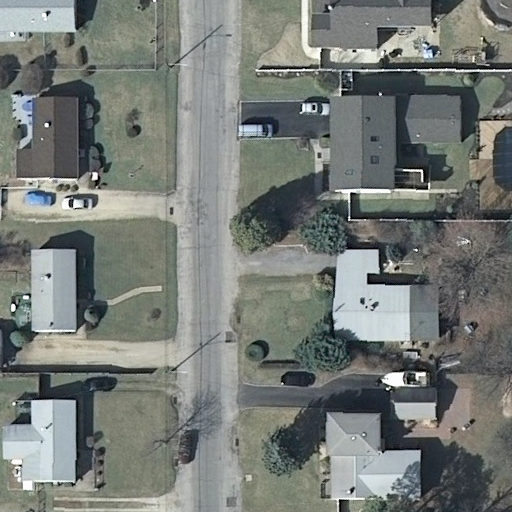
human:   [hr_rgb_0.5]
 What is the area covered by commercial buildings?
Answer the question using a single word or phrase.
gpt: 0m2

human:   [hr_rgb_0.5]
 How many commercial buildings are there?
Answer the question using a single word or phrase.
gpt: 0

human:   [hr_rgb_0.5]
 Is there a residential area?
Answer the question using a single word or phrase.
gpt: yes

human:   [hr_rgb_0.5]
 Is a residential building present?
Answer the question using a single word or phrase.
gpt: yes

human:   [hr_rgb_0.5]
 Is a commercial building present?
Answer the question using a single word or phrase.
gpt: no

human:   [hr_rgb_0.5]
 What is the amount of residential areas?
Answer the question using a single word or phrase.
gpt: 1

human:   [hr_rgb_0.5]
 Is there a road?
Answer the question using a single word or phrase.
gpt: yes

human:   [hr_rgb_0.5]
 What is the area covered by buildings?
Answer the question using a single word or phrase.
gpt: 1505m2

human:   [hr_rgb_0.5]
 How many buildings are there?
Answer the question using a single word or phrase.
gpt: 9

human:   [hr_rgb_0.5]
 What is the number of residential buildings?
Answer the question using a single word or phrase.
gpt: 8

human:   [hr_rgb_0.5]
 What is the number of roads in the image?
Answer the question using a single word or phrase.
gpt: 1

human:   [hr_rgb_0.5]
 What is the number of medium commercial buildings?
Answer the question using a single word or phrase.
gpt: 0

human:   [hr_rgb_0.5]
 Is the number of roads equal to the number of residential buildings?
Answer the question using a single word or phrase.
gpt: no

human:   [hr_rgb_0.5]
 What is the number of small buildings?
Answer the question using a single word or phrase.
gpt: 3

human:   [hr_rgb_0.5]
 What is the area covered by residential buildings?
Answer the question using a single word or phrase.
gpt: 1450m2

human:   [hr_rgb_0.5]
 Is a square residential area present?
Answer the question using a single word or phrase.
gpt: no

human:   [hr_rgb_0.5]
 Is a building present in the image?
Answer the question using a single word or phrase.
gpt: yes

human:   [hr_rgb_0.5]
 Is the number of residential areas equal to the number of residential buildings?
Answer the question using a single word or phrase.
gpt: no

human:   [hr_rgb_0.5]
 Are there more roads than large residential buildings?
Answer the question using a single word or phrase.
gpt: yes

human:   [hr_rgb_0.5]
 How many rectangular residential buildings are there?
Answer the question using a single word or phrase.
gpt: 3

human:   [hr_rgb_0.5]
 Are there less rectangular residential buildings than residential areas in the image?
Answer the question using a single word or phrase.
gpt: no

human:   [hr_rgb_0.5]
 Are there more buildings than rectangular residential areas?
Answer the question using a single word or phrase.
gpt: yes

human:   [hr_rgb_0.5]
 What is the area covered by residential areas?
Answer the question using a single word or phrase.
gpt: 10599m2

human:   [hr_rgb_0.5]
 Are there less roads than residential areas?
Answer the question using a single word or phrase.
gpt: no

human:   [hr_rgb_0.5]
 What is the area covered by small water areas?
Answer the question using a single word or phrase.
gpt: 0m2

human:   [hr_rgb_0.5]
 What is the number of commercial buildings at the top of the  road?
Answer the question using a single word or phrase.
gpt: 0

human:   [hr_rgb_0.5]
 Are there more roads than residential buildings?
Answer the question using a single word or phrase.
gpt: no

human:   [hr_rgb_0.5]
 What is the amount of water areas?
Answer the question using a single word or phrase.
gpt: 0

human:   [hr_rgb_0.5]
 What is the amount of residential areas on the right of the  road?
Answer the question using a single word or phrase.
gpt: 0

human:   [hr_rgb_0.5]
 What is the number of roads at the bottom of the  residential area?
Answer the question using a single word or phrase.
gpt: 0

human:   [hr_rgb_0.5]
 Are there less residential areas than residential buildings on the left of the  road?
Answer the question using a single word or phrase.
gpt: yes

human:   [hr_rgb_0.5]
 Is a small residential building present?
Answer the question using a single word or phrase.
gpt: yes

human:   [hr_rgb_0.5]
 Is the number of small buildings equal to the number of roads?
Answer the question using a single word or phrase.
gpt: no

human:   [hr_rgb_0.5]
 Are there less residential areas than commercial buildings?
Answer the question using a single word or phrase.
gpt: no

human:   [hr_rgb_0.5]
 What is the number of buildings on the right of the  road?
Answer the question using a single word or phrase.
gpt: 5

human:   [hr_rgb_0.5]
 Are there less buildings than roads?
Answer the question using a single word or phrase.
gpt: no

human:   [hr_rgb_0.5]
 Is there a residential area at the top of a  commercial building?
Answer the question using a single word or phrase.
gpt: no

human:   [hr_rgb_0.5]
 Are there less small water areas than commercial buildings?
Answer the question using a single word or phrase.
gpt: no

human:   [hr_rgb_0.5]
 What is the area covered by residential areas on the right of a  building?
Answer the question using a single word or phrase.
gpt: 0m2

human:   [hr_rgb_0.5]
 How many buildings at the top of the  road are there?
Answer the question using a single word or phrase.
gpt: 4

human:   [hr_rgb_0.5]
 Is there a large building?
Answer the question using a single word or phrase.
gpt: no

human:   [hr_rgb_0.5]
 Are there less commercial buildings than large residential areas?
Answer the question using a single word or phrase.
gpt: yes

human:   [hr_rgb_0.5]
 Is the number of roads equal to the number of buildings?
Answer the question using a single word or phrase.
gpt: no

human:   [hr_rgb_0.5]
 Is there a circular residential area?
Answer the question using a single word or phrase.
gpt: no

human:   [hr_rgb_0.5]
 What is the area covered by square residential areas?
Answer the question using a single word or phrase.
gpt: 0m2

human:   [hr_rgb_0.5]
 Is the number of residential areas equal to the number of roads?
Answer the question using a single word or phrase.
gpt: yes

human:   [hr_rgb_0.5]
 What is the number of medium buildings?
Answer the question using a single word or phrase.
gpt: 6

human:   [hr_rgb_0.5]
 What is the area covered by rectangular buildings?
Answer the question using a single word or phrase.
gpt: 164m2

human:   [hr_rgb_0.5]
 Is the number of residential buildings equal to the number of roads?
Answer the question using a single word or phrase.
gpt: no

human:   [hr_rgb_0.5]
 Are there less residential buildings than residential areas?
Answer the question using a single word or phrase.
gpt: no

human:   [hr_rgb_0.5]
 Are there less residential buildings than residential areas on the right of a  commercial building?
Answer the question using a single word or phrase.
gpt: no

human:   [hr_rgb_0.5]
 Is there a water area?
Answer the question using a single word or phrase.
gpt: no

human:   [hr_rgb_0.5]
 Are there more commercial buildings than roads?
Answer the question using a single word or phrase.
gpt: no

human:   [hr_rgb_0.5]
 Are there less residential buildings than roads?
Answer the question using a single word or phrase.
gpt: no

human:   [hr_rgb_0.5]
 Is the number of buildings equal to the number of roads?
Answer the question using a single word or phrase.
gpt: no

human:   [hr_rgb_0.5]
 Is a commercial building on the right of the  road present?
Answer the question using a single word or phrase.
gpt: no

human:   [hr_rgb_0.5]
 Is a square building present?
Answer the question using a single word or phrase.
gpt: no

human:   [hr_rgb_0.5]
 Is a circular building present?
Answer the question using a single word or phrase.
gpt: no

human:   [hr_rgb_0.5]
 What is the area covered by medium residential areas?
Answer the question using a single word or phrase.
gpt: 0m2

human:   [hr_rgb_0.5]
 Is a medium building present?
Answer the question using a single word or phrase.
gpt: yes

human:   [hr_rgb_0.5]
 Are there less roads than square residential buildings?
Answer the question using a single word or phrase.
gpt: no

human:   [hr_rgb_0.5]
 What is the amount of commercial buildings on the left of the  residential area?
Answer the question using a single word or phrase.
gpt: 0

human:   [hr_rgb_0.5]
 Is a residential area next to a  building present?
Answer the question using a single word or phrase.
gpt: yes

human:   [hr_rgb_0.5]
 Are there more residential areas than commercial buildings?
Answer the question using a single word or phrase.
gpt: yes